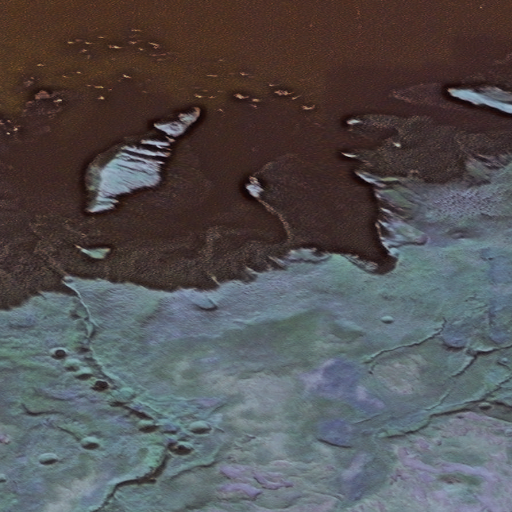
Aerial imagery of cape in Alaska named Sub Point containing only unknown